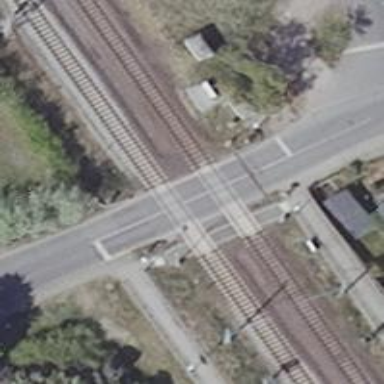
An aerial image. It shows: Railway level crossing.